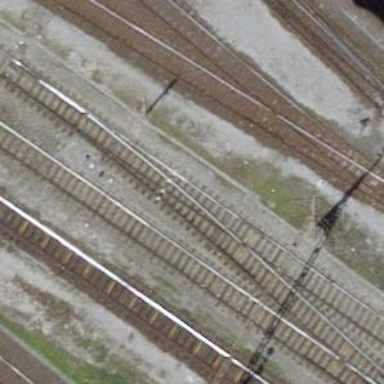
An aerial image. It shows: Rail yard with electrified rails and single track.